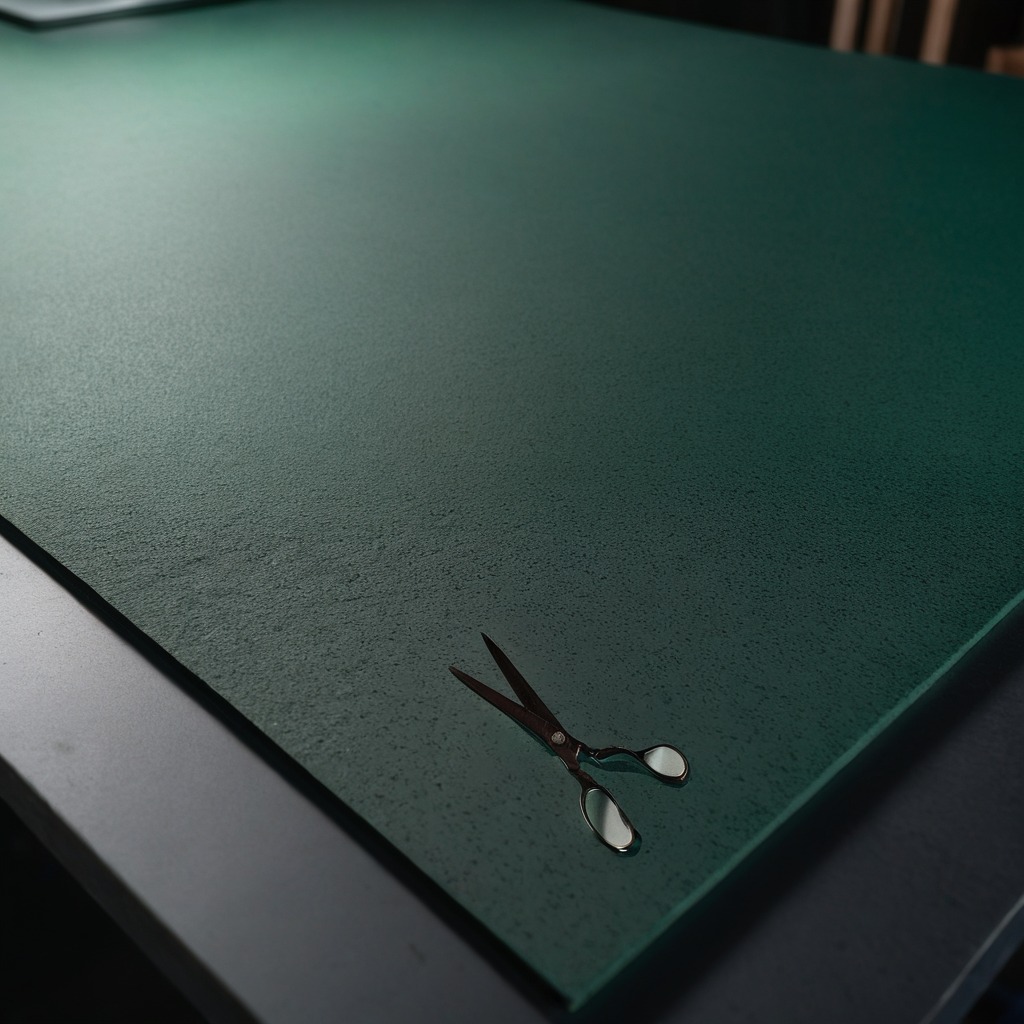
A scissor lies on a clean granite tabletop covered with a green rubber mat inside a workshop at night dim ambient light soft shadows worn but beneath the mat